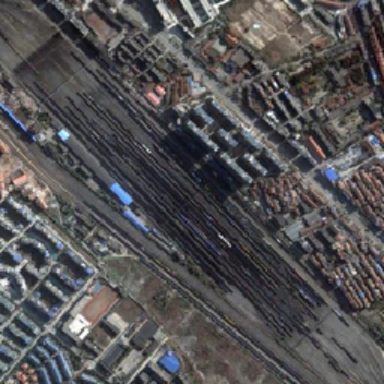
There are many buildings trains and roads .